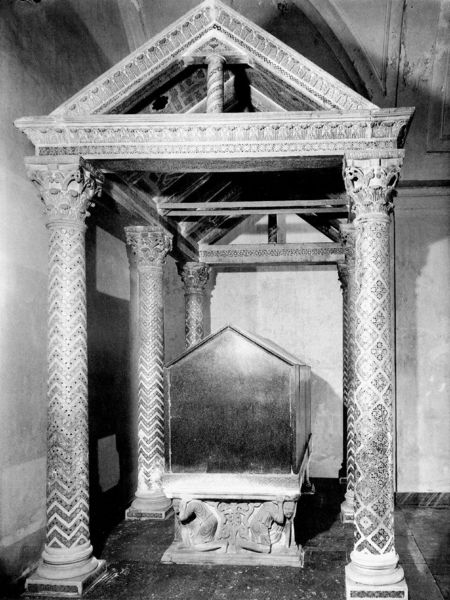
Titel: Dom in Palermo
Standort: Palermo (EU - I)
Schlagwörter: mann, blumen, grau, köpfe, schwarz, säule, säulen, weiss, zimmer, dach, gebäude, tier, muster, ornament, architektur, sockel, tod, tragen, innenraum, figur, pferd, pferde, skulptur, relief, giebel, verzierung, balken, plastik, foto, fotografie, photographie, schwarzweiss, altar, kapitell, fries, zacken, zickzack, sarg, grab, romanik, gebückt, baldachin, palmen, korinthisch, träger, schrein, reliquie, sklaven, gebälk, korintisch, tympanon, spitzgiebel, sarkophag, kniened, mister, sarkopah, zick.zack